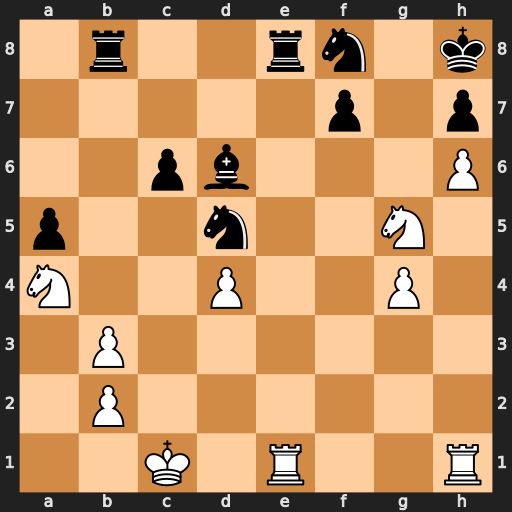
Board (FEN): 1r2rn1k/5p1p/2pb3P/p2n2N1/N2P2P1/1P6/1P6/2K1R2R
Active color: w
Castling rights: -
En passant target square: -
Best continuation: Nxf7+ Kg8 Nxd6